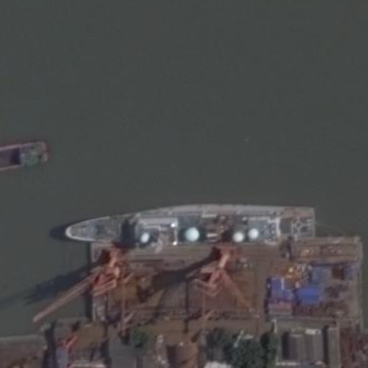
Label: cruiser